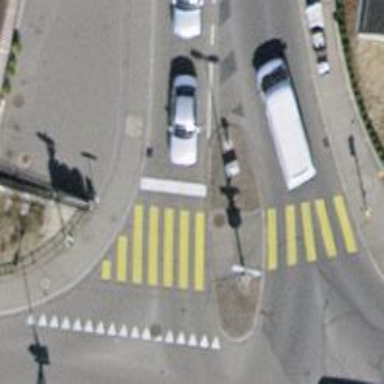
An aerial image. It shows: Road with traffic signals.